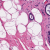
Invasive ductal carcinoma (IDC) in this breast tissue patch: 0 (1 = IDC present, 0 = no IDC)